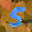
Label: 5